Question: I have a requirement,
I have an Excel with values JIRA ID, Defect ID, Duplicate ID, Duplicate
-In JIRA ID column I have all ALM defect ids which has linked JIRA IDs marked.
-I need to take all ALM id which has JIRA ID marked on JIRA ID Column.
-put it against respective JIRA ID on Duplicated ID column separated with (,).
-mark the JIRA id as duplicate
### list the duplicate ALM values corresponding JIRA id in Excel using macro

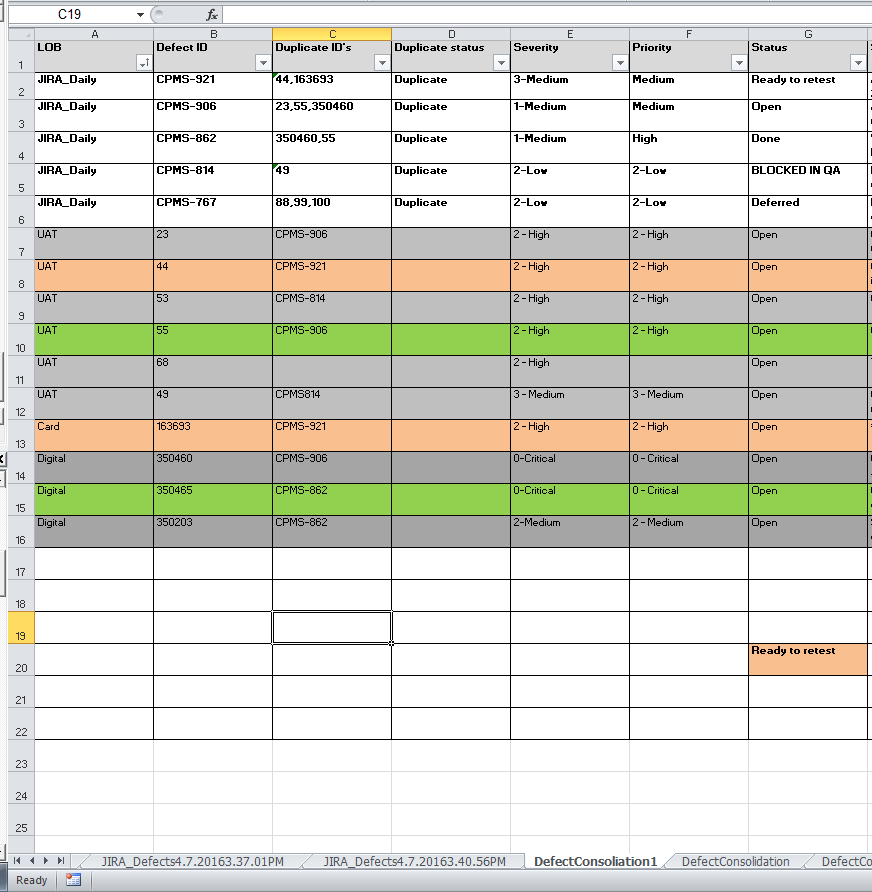
Answer: you could try what follows
'''
Option Explicit
Sub main()
Dim dataRng As Range, dbRng As Range, helperRng As Range, cell As Range, found As Range
Set dbRng = Worksheets("DefectConsoliation1").Cells(1, 1).CurrentRegion '<== check if it's your actual sheet name
Set dataRng = dbRng.Offset(1).Resize(dbRng.Rows.Count - 1)
Set helperRng = dbRng.Offset(dbRng.Rows.Count + 1, dbRng.Columns.Count + 1).Cells(1, 1)
dataRng.Columns(3).SpecialCells(xlCellTypeConstants, xlTextValues).Copy Destination:=helperRng
With helperRng.CurrentRegion
If .Rows.Count > 1 Then .RemoveDuplicates Columns:=Array(1), Header:=xlNo
For Each cell In .CurrentRegion
Set found = dataRng.Columns(2).Find(what:=cell.Value, LookAt:=xlWhole, LookIn:=xlValues, MatchCase:=True)
If Not found Is Nothing Then
dbRng.AutoFilter field:=3, Criteria1:=cell.Value
found.Offset(, 1).Resize(, 2) = Array(GetString(dataRng.Columns(1).SpecialCells(xlCellTypeVisible)), "duplicate")
.AutoFilter
End If
Next cell
.ClearContents
End With
End Sub
Function GetString(rng As Range) As String
Dim cell As Range
For Each cell In rng
GetString = GetString & cell.Value & ","
Next cell
If Len(GetString) > 0 Then GetString = Left(GetString, Len(GetString) - 1)
End Function
'''
it makes use of a "helper" range, occupying one column only and starting from a cell two columns at the right and two rows below your data 'CurrentRegion' (i.e. as per your data example, the "helper" range would be from cell F19 downwards). If you have relevant data in such localized data, you should change code accordingly